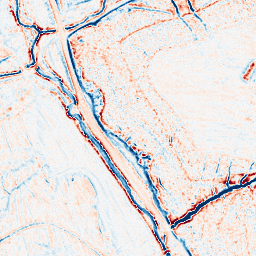
Category: edge_preserving
Decomposition family: bilateral
Decomposition parameters: d: 9
sigma_color: 100
sigma_space: 100
Upsampling method: bspline
Upsampling parameters: scale: 4
Upsampling scale: 4